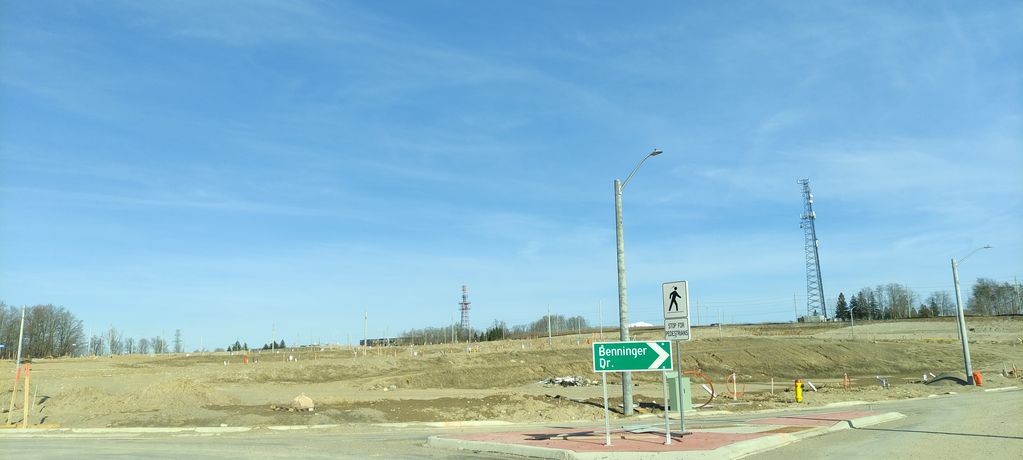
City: kitchener-waterloo